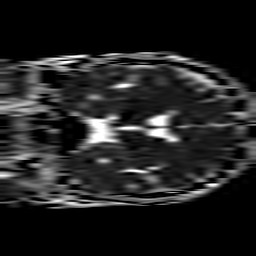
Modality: ADC
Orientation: coronal
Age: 56
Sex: male
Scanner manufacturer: philips
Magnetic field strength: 3 T
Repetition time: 3.332 s
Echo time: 0.076 s